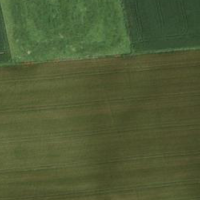
EUNIS habitat code: 52
Species observed at this site:
Milvus milvus